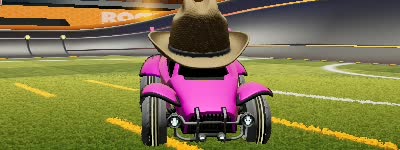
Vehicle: octane